【题型】证明题　【知识点】平面几何　【难度】hard
【问题发现与证明】

如图$\textcircled{1}$，正方形 \(ABCD\) 中，\(E\)、\(F\) 分别在边 \(BC\)、\(CD\) 上，且 \(\angle EAF = 45^\circ\)，这种模型属于“半角模型”中的一类，在解决“半角模型”问题时，旋转是一种常用的分析思路。例如图中 \(\triangle ADF\) 与 \(\triangle ABG\) 可以看作绕点 \(A\) 旋转 \(90^\circ\) 的关系。这可以证明结论“\(EF = BE + DF\)”，请补充辅助线的作法，并写出证明过程。

\vspace{0.5em}
(1) 延长 \(CB\) 到点 \(G\)，使 \(BG = \underline{\quad\quad}\)，连接 \(AG\)；

\vspace{0.5em}
(2) 求证：\(EF = BE + DF\)。

\vspace{1em}
【问题拓展与应用】

(3) 某公园管理人员发现该公园有一块绿地，如图$\textcircled{2}$所示，四边形 \(ABCD\) 是平行四边形，已知 \(AB = 40\) 米，\(BC = 60\) 米，\(\angle ABC = 60^\circ\)。为提升游客游览的体验，准备修建三条赏花通道 \(AE\)、\(EF\)、\(AF\)，要求点 \(E\) 在 \(BC\) 边上，点 \(F\) 为 \(CD\) 边的中点，且 \(\angle EAF = 60^\circ\)。现计划在 \(\triangle AEF\) 所在区域种植郁金香，种植郁金香的费用为每平方米 12 元，求该公园种植郁金香需要投入多少资金。
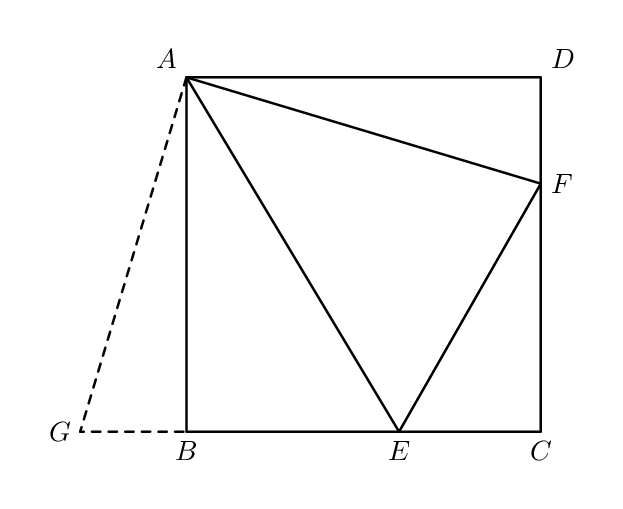
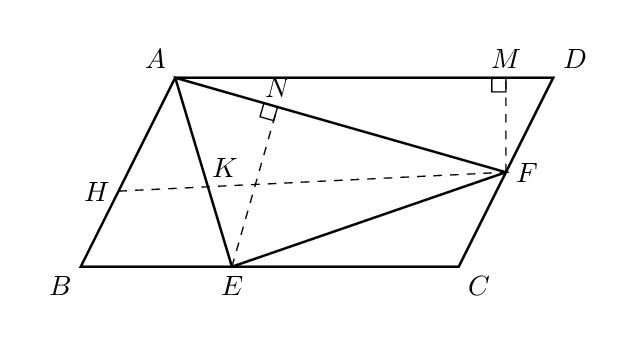
【解答】
\pagestyle{empty}
\noindent
【答案】(1) \(DF\)；(2) 见解析；(3) \(5600\sqrt{3}\) 元

\vspace{0.5em}
【分析】
(1) 由于 \(\triangle ADF\) 与 \(\triangle ABG\) 可以看作绕点 \(A\) 旋转 \(90^\circ\) 的关系，根据旋转的性质知 \(BG = DF\)，从而得到辅助线的做法；

(2) 先证明 \(\triangle ADF \cong \triangle ABG\)，得到 \(AG = AF\)，\(\angle GAB = \angle DAF\)，结合 \(\angle EAF = 45^\circ\)，易知 \(\angle GAE = 45^\circ\)，再证明 \(\triangle AGE \cong \triangle AFE\) 即可得到 \(EF = GE = GB + BE = BE + DF\)；

(3) 如图，分别过点 \(E\)，\(F\) 作 \(EN \perp AF\) 于点 \(N\)，\(FM \perp AD\) 于点 \(M\)，取 \(AB\) 中点 \(H\)，连接 \(HF\) 交 \(AE\) 于点 \(K\)，则 \(AH \parallel DF\)，\(\angle DAF = \angle AFK\)，\(AE = 2AK\)，利用 \(F\) 为 \(CD\) 中点，求出 \(MF\) 和 \(MD\)，从而求出 \(AF\)，再证明 \(\triangle ADF \backsim \triangle FAK\)，得到 \(\dfrac{DF}{AF} = \dfrac{AD}{FA}\)，继而求出 \(AK\)，\(AE\)，\(EN\)，最后用三角形面积公式求 \(\triangle AEF\) 的面积和所需资金。

\vspace{0.5em}
【详解】解：(1) 根据旋转的性质知 \(BG = DF\)，从而得到辅助线的做法：延长 \(CB\) 到点 \(G\)，使 \(BG = DF\)，连接 \(AG\)；

故答案是：\(DF\)；

\vspace{0.5em}
(2) \(\because\) 四边形 \(ABCD\) 为正方形，
\(\therefore AB = AD\)，\(\angle ADF = \angle ABE = \angle ABG = 90^\circ\)，

在 \(\triangle ADF\) 和 \(\triangle ABG\) 中
\[
\begin{cases}
AD = AB \\
\angle ADF = \angle ABG \\
DF = BG
\end{cases}
\]

$\therefore \triangle ADF \cong \triangle ABG \text{(SAS)}$，

$\therefore AF = AG$，$\angle DAF = \angle GAB$，

$\because \angle EAF = 45^\circ$，

$\therefore \angle DAF + \angle EAB = 45^\circ$，

$\therefore \angle GAB + \angle EAB = 45^\circ$，

$\therefore \angle GAE = \angle EAF = 45^\circ$，

在 $\triangle AGE$ 和 $\triangle AFE$ 中
\[
\begin{cases}
AG = AF \\
\angle GAE = \angle FAE \\
AE = AE
\end{cases}
\]

$\therefore \triangle ADF \cong \triangle ABG \text{(SAS)}$，

$\therefore GE = EF$，

$\therefore EF = GE = BE + GB = BE + DF$；

\vspace{1em}
(3) 如图，分别过点 $E$，$F$ 作 $EN \perp AF$ 于点 $N$，$FM \perp AD$ 于点 $M$，取 $AB$ 中点 $H$，连接 $HF$ 交 $AE$ 于点 $K$。

$\because$ 四边形 $ABCD$ 是平行四边形，

$\therefore AD = BC = 60\mathrm{m}$，$AB = CD = 40\mathrm{m}$，$AH \parallel DF$，

$\because$ 点 $H$ 是 $AB$ 的中点，点 $F$ 为 $CD$ 边的中点，

$\therefore AH = \frac{1}{2}AB = \frac{1}{2}CD = DF$，

又 $\because AH \parallel DF$，

$\therefore$ 四边形 $ADFH$ 是平行四边形，

$\therefore AD \parallel HF$，

$\therefore \angle DAF = \angle AFK$，$\frac{AH}{AB} = \frac{AK}{AE} = \frac{1}{2}$，

$\therefore AE = 2AK$，

$\because F$ 为 $CD$ 中点，$CD = 40\mathrm{m}$，
$\therefore DF = 20\mathrm{m}$，

又 $\because \angle ADC = \angle ABC = 60^\circ$，$FM \perp AD$，

$\therefore MD = 10\mathrm{m}$，$MF = 10\sqrt{3}\mathrm{m}$，

$\therefore AM = AD - MD = 50\mathrm{m}$，

$\therefore AF = \sqrt{AM^2 + FM^2} = \sqrt{50^2 + (10\sqrt{3})^2} = 20\sqrt{7}\mathrm{m}$，

$\because \angle DAF = \angle AFK$，$\angle ADF = \angle FAK = 60^\circ$，

$\therefore \triangle ADF \backsim \triangle FAK$，

$\therefore \dfrac{DF}{AK} = \dfrac{AD}{FA}$，

即 $\dfrac{20}{AK} = \dfrac{60}{20\sqrt{7}}$，

$\therefore AK = \dfrac{20\sqrt{7}}{3}\mathrm{m}$，

$\therefore AE = 2AK = \dfrac{40\sqrt{7}}{3}\mathrm{m}$，

$\therefore EN = AE \cdot \sin60^\circ = \dfrac{40\sqrt{7}}{3} \times \dfrac{\sqrt{3}}{2} = \dfrac{20\sqrt{21}}{3}\mathrm{m}$，

$\therefore S_{\triangle AEF} = \dfrac{1}{2} \times 20\sqrt{7} \times \dfrac{20\sqrt{21}}{3} = \dfrac{1400\sqrt{3}}{3}\mathrm{m}^2$，

$\therefore$ 需投入的资金为：$\dfrac{1400\sqrt{3}}{3} \times 12 = 5600\sqrt{3}$(元)。

答：该公园种植郁金香需要投入 $5600\sqrt{3}$ 元资金。

\vspace{1em}
【点睛】本题属于四边形综合题，主要考查正方形的性质及全等三角形的判定和性质，相似三角形的判定与性质，平行四边形的性质，勾股定理，解直角三角形等知识，解题的关键是学会利用旋转方法提示构造全等三角形和正确作出辅助线。
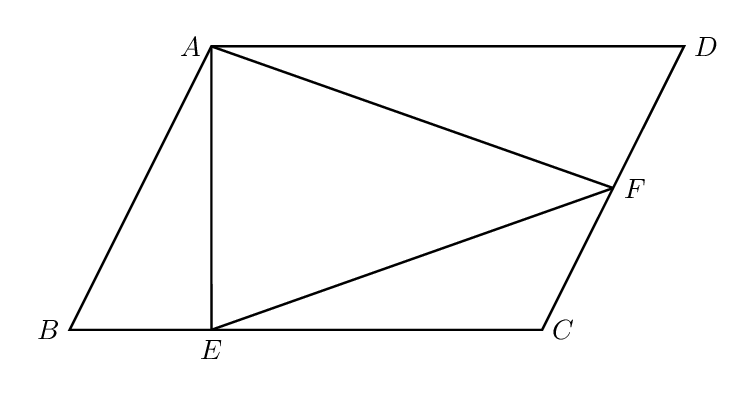